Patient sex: M
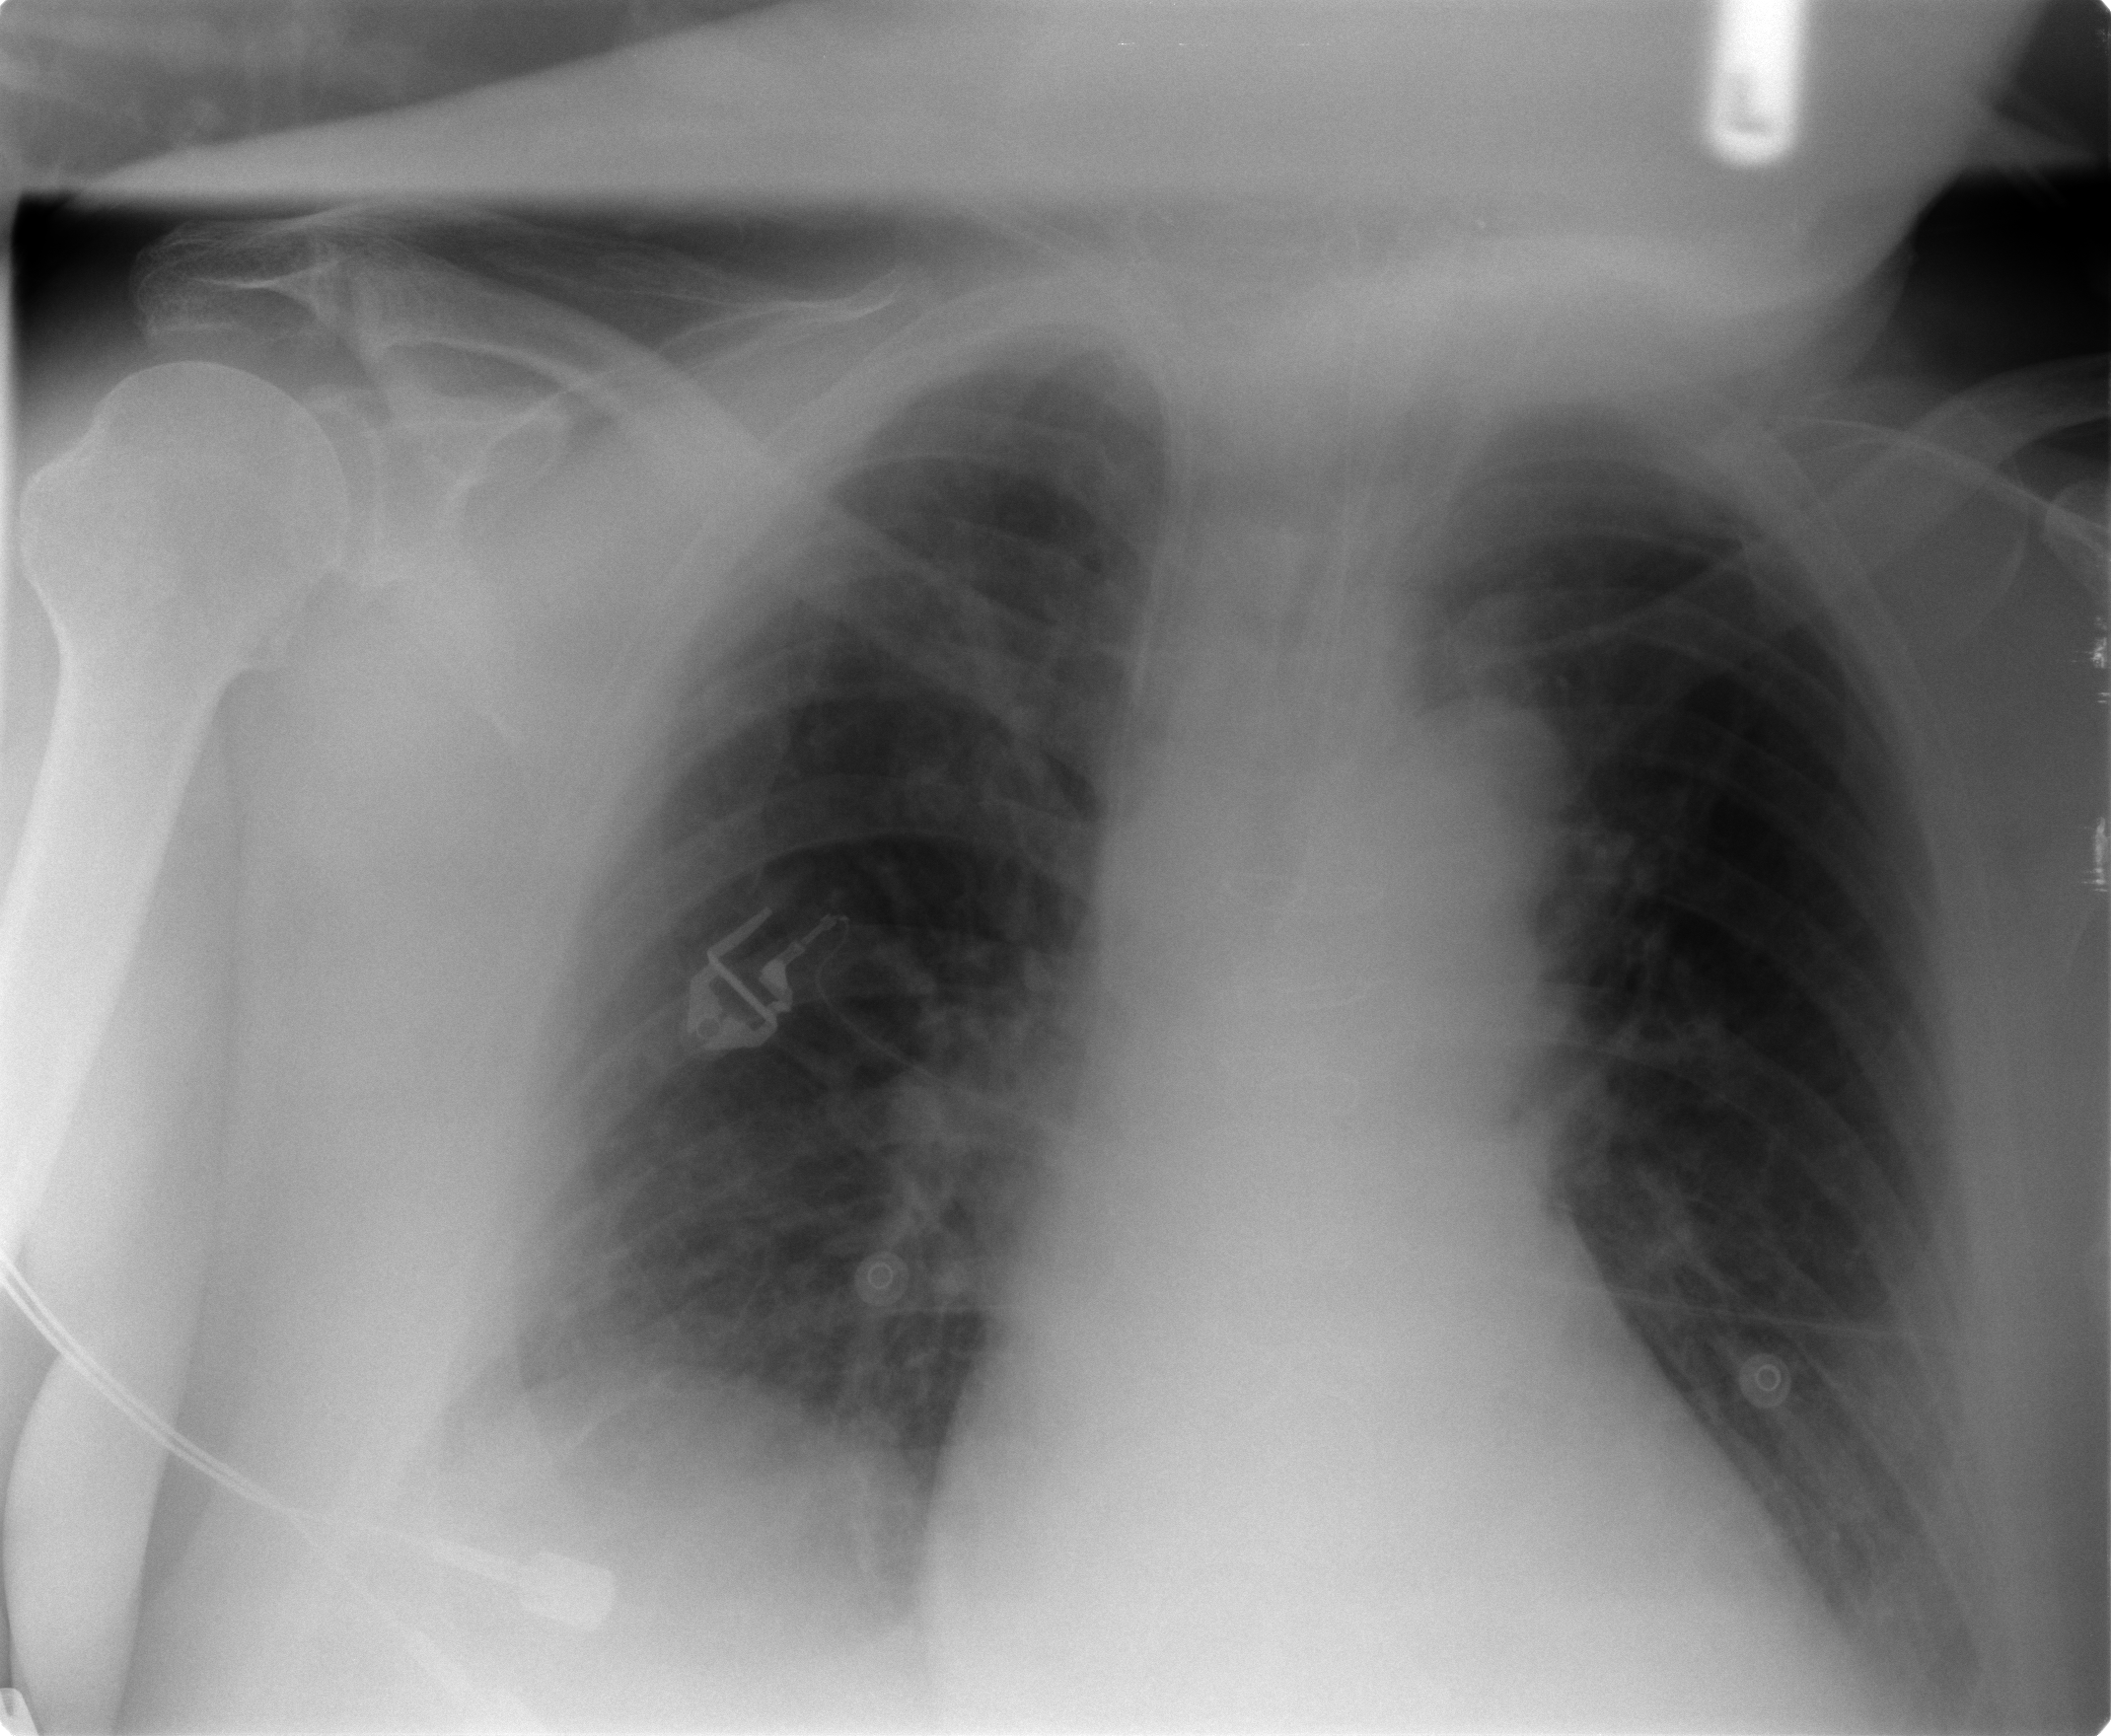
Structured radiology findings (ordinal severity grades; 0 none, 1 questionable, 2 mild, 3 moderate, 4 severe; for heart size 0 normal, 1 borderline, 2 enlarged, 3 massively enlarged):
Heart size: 1
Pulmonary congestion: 1
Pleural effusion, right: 1
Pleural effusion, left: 1
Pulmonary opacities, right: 0
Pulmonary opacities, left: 0
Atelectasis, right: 0
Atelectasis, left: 0